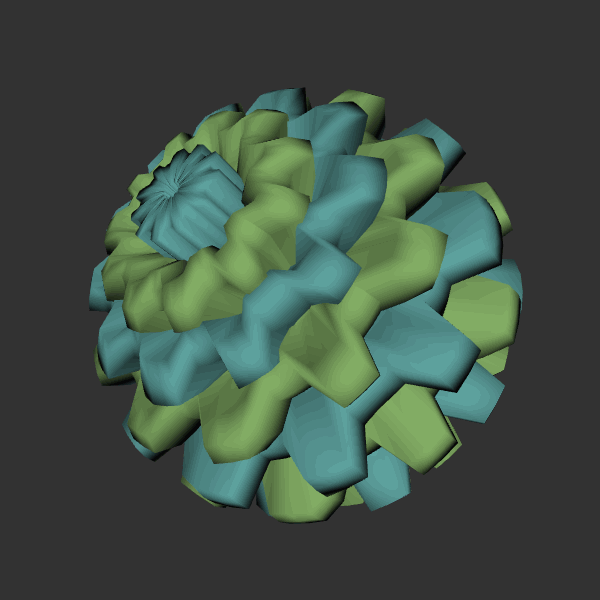
Background: dark